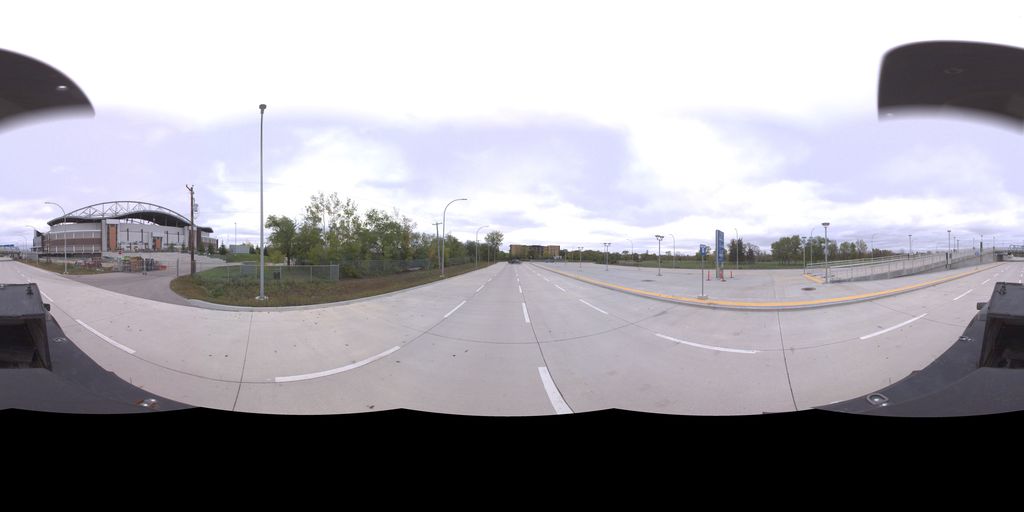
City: winnipeg